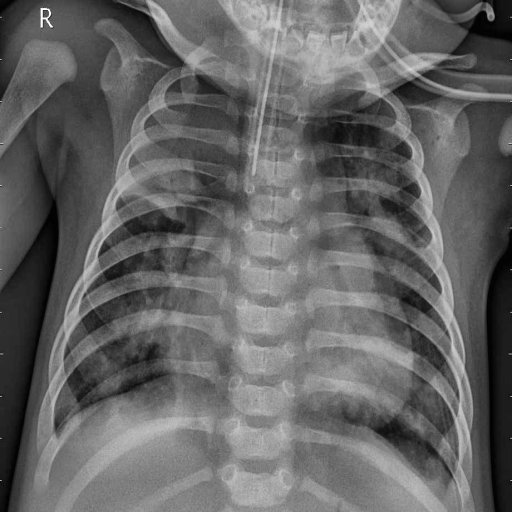
Finding: PNEUMONIA